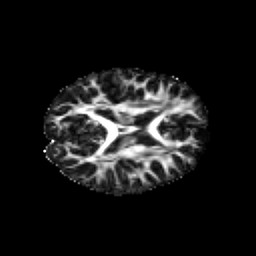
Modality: FA
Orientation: axial
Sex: female
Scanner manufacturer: siemens
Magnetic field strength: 3 T
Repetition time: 5 s
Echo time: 0.071 s